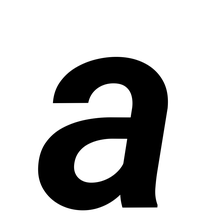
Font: Roboto-Italic_SemiBold_Italic